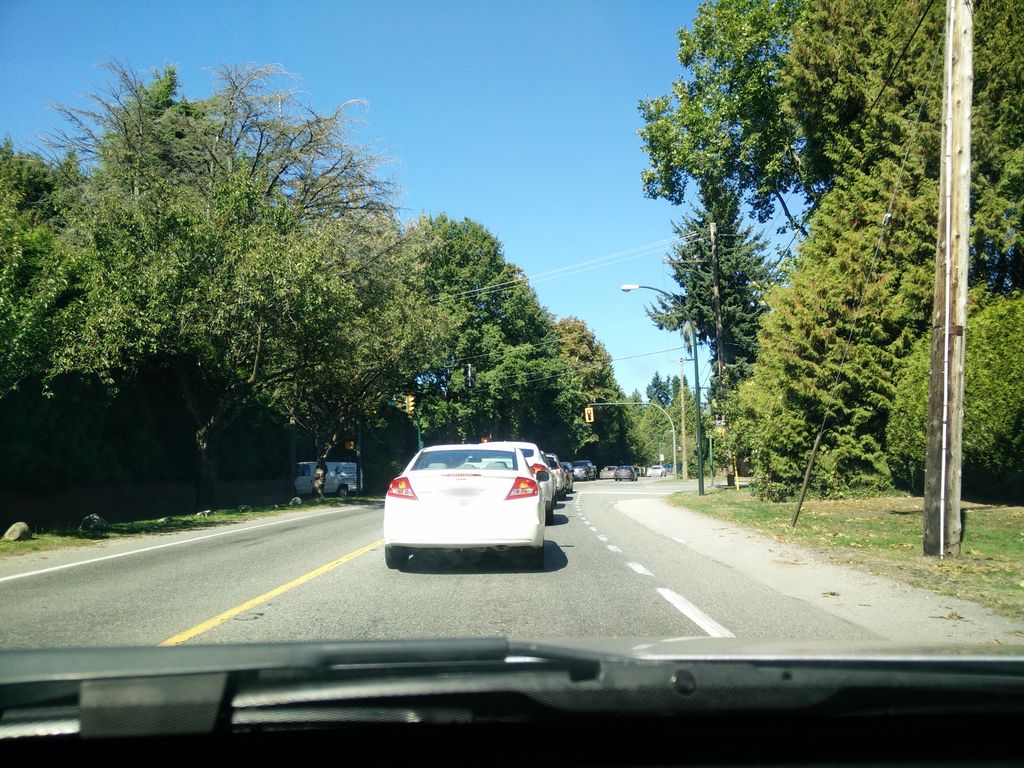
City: vancouver